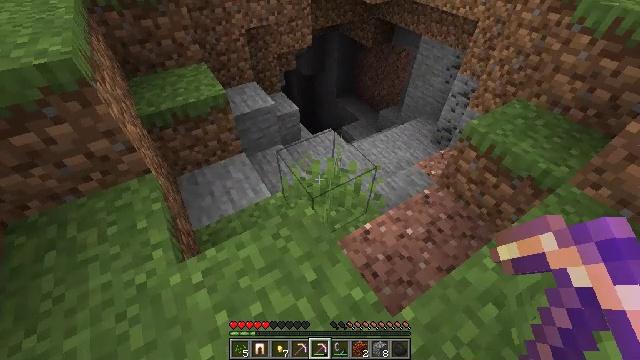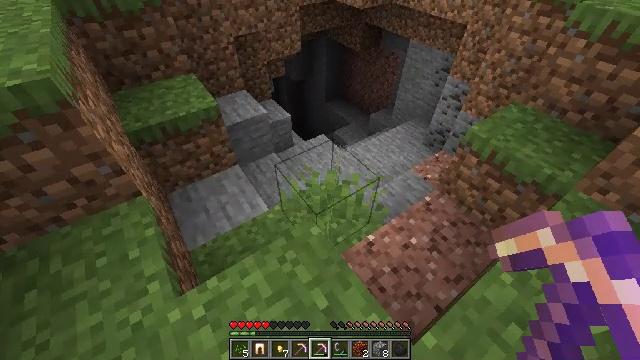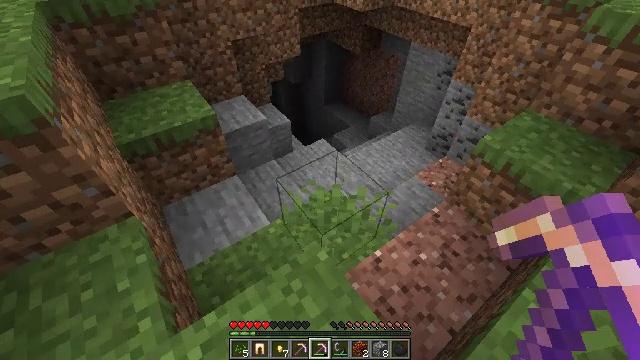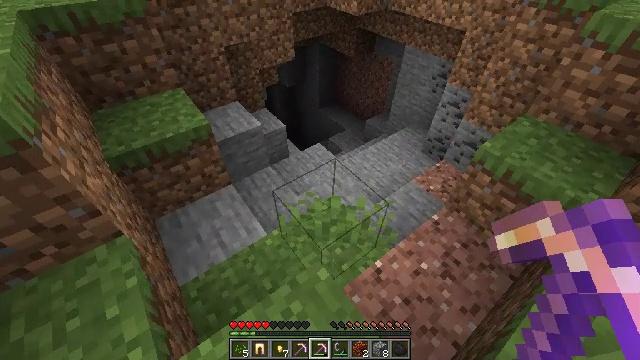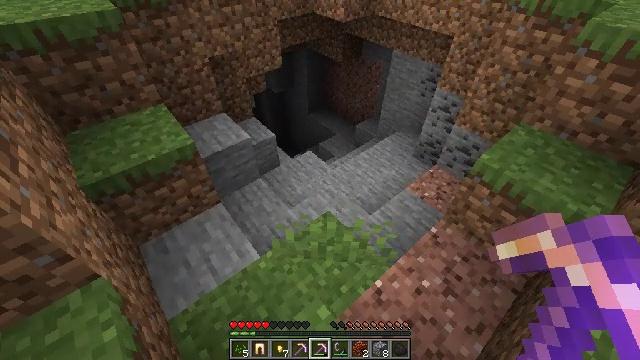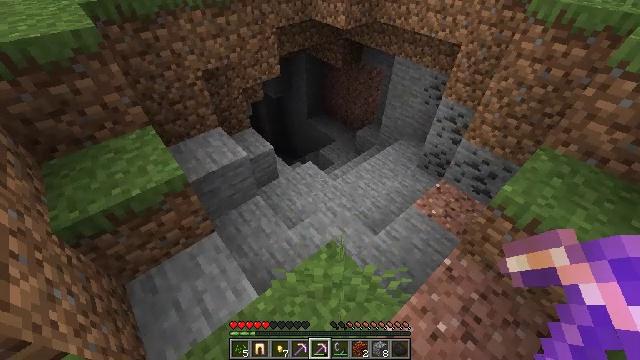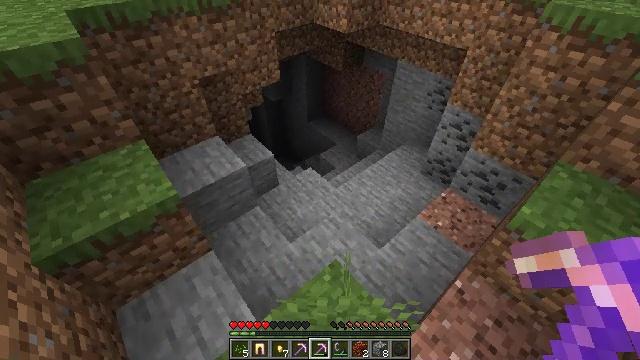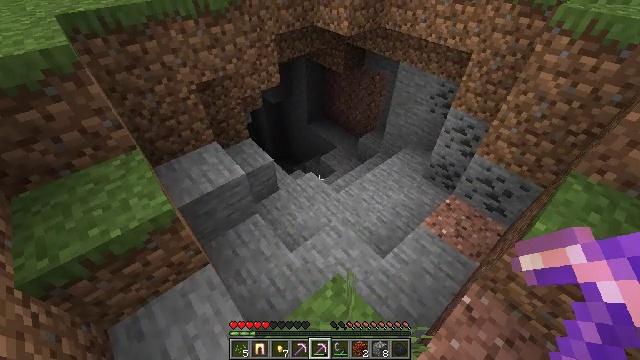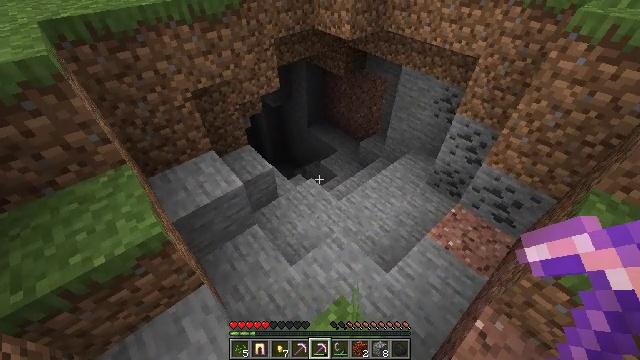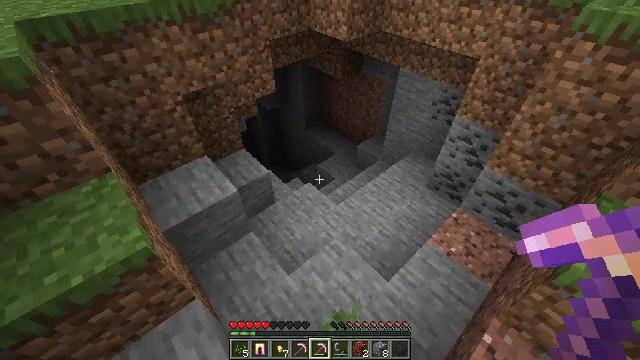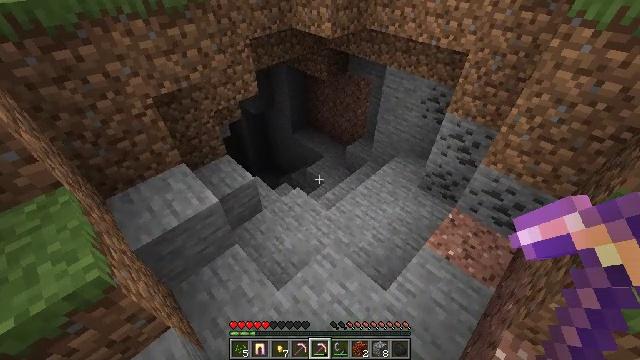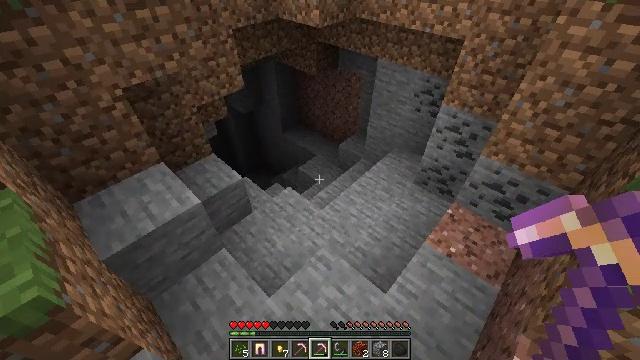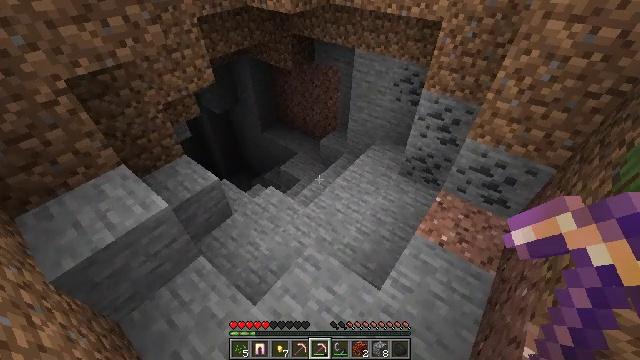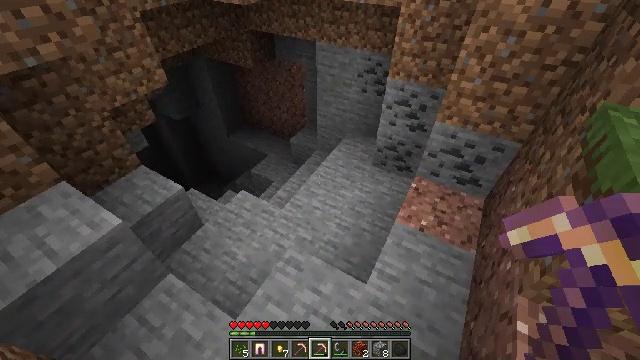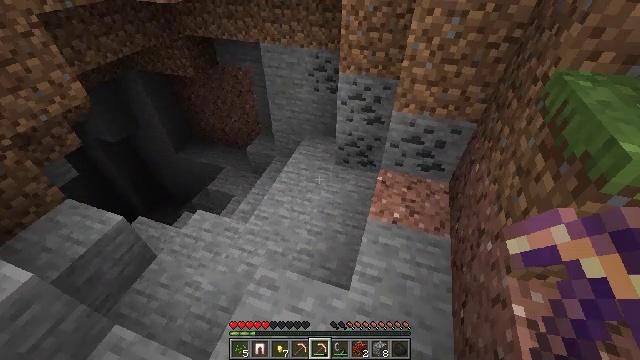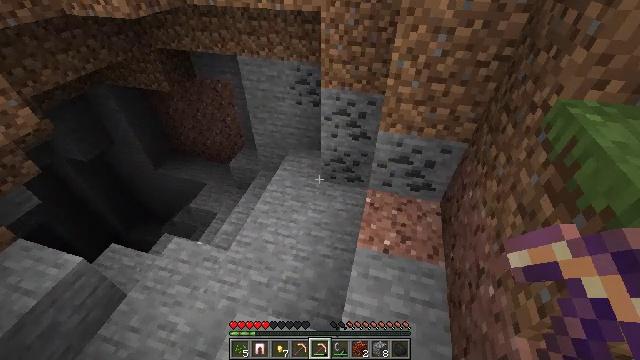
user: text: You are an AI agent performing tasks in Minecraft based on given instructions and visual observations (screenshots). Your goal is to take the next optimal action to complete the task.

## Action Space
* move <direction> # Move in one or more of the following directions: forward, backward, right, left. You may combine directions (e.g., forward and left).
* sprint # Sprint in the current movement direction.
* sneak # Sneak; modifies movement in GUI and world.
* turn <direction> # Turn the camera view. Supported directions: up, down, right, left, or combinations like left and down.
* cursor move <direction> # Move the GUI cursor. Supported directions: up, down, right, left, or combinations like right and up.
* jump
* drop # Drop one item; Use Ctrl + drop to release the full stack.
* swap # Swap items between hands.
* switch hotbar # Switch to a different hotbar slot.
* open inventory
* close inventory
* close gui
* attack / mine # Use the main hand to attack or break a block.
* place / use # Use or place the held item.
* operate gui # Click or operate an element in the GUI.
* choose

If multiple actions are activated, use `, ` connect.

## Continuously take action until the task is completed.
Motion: motion action
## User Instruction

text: Mine the coal ore underground.
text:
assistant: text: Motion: move forward and move left, turn right
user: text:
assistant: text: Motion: move forward and move left
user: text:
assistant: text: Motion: move forward and move left, turn right
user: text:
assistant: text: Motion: move forward and move left, turn right
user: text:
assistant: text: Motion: move forward and move left
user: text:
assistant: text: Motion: move forward and move left
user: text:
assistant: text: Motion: move forward and move left
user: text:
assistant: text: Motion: move forward and move left
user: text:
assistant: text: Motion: move forward and move left
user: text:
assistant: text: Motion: move forward and move left, turn right
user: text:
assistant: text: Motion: move forward and move right, turn right
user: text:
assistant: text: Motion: move forward and move right, turn right
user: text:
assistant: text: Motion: move forward and move right, turn right
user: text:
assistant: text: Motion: move forward and move right, turn right and up
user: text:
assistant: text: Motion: move forward, turn right
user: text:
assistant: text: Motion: move forward
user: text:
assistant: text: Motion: move forward
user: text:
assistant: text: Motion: move forward
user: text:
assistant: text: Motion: turn right and up
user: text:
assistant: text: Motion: turn right and up
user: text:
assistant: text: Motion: move forward, turn right
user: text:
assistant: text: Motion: move forward
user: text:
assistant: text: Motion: move forward
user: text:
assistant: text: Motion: move forward
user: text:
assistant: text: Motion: move forward
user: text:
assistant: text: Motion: move forward, turn right and up
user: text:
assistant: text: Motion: no_op
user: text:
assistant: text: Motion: no_op
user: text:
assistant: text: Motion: no_op
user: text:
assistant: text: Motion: turn right and down